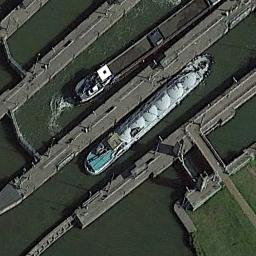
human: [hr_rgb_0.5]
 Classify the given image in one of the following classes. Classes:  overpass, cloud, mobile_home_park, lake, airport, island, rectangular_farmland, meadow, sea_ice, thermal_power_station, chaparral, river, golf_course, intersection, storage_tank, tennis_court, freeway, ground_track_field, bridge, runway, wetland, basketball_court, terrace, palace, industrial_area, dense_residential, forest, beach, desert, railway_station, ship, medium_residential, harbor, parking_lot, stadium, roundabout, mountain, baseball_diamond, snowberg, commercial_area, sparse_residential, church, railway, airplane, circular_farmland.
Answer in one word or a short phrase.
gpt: ship